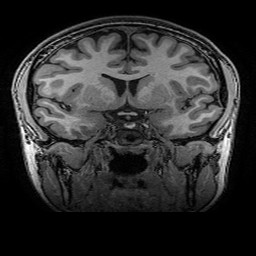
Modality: T1w
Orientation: sagittal
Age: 21
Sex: female
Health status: healthy
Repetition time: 2.53 s
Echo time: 0.0034 s